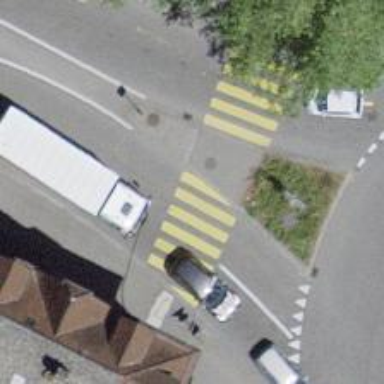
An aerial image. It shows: Marked road crossing with pedestrian island.